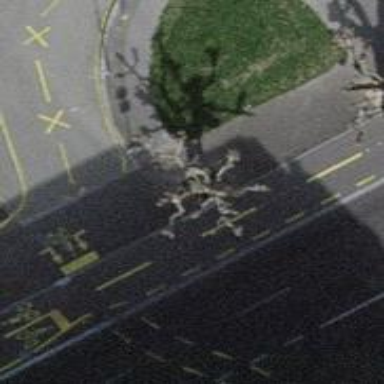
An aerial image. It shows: Bollard barrier.